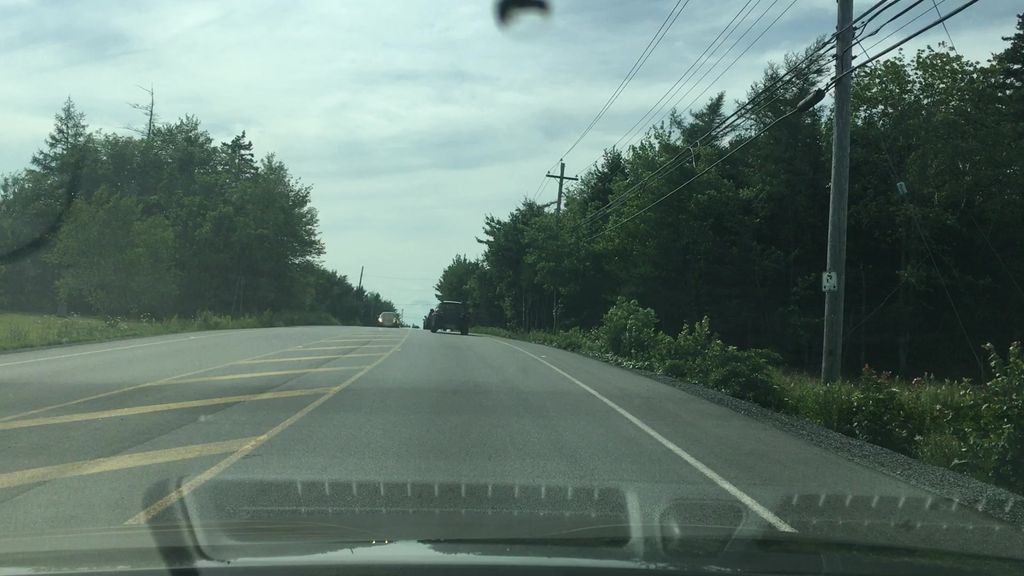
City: halifax